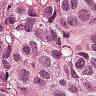
Metastatic tissue present: yes